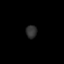
Tissue: prostate
Cell type: T cells
Senescence score: 0.2507
Nuclear area (px): 141
Mean DAPI intensity: 47.383